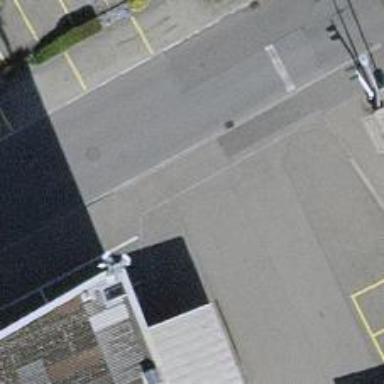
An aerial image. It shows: Bollard barrier.